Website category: book
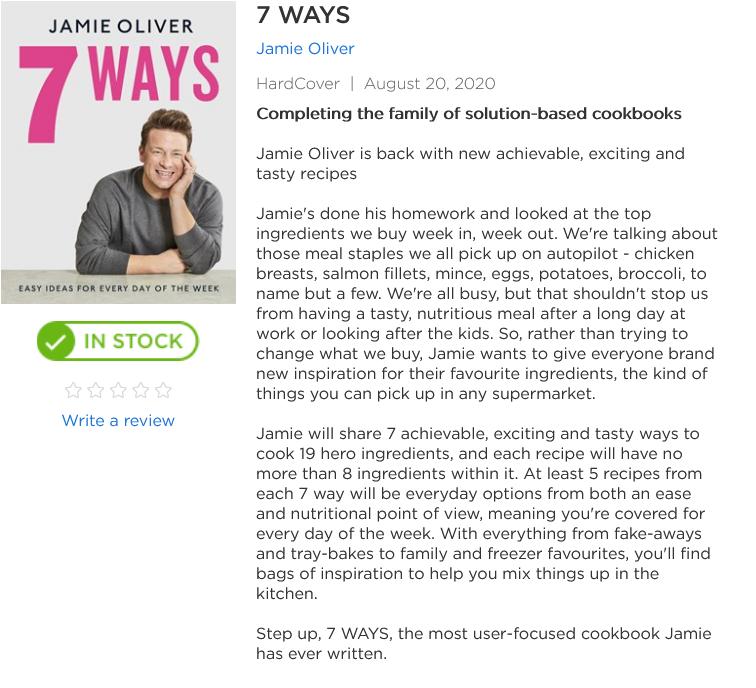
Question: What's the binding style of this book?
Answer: HardCover

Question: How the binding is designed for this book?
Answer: HardCover

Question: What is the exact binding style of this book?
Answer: HardCover

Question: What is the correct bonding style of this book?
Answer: HardCover

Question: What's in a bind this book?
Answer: HardCover

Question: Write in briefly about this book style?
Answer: HardCover

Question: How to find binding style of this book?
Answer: HardCover

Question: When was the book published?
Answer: August 20, 2020

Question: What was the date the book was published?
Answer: August 20, 2020

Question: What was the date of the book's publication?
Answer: August 20, 2020

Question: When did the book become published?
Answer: August 20, 2020

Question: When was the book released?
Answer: August 20, 2020

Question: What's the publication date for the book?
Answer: August 20, 2020